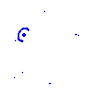
Particle: pion